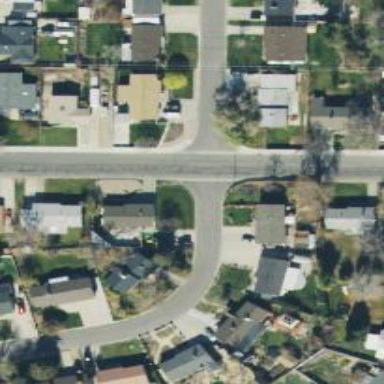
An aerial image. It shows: Neighborhood.